Question: I made two instances of 'UILabel' and added them to my 'ViewController''s view.
And then I changed the 'anchorPoint' of each from 0.5 to 1.0 (x and y).
Next, I reset the frame of 'uiLabel2' to its frame I created it with: (100,100,100,20).
When I run the app, 'uiLabel1' and 'uiLabel2' show at different positions. Why?
'''
UILabel *uiLabel1 = [[[UILabel alloc] initWithFrame:CGRectMake(100, 100, 100, 20)] autorelease];
uiLabel1.text = @"UILabel1";
uiLabel1.layer.anchorPoint = CGPointMake(1, 1);
UILabel *uiLabel2 = [[[UILabel alloc] initWithFrame:CGRectMake(100, 100, 100, 20)] autorelease];
uiLabel2.text = @"UILabel2";
uiLabel2.layer.anchorPoint = CGPointMake(1, 1);
uiLabel2.frame = CGRectMake(100, 100, 100, 20);
[self.view addSubview:uiLabel1];
[self.view addSubview:uiLabel2];
'''

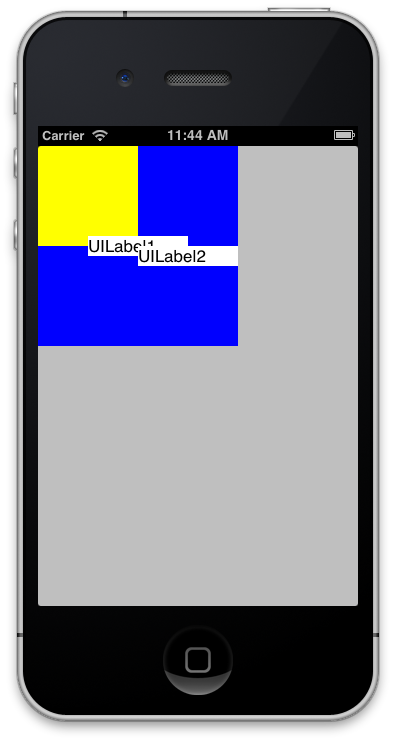
Answer: A 'CALayer' has four properties that determine where it appears in its superlayer:
- 'position''center'- 'bounds''size''bounds'- 'anchorPoint'- 'transform'
You will notice that 'frame' is one of those properties. The 'frame' property is actually derived from those properties. When you set the 'frame' property, the layer actually changes its 'center' and 'bounds.size' based on the frame you provide and the layer's existing 'anchorPoint'.
You create the first layer (by creating the first 'UILabel', which is a subclass of 'UIView', and every 'UIView' has a layer), giving it a frame of 100,100,100,20. The layer has a default anchor point of 0.5,0.5. So it computes its bounds as 0,0,100,20 and its position as 150,110. It looks like this:

Then you change its anchor point to 1,1. Since you don't change the layer's position or bounds directly, and you don't change them indirectly by setting its frame, the layer moves so that its new anchor point is at its (unchanged) position in its superlayer:

If you ask for the layer's (or view's) frame now, you will get 50,90,100,20.
When you create the second layer (for the second 'UILabel'), after changing its anchor point, you set its frame. So the layer computes a new position and bounds based on the frame you provide and its existing anchor point:

If you ask the layer (or view) for its frame now, you will get the frame you set, 100,100,100,20. But if you ask for its position (or the view's center), you will get 200,120.